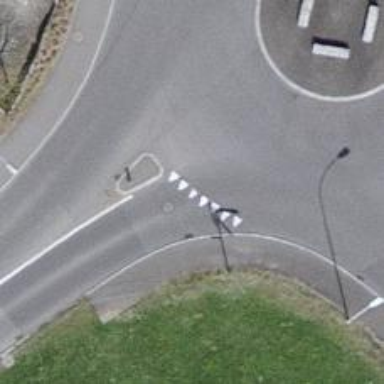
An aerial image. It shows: Road with "give way" sign.